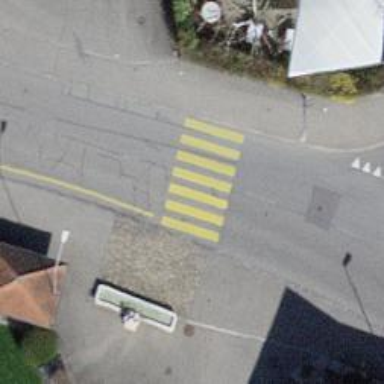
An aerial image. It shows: Uncontrolled zebra crossing on the road.